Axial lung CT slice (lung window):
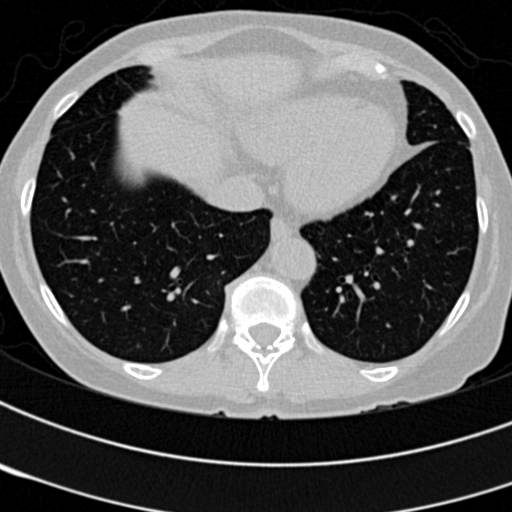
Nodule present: no